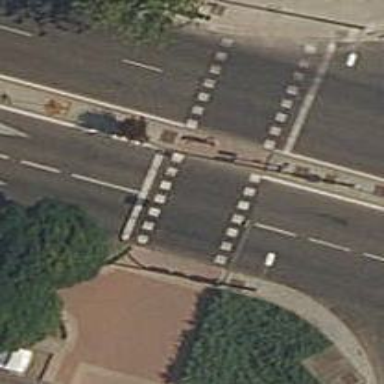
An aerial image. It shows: Road with traffic signals.